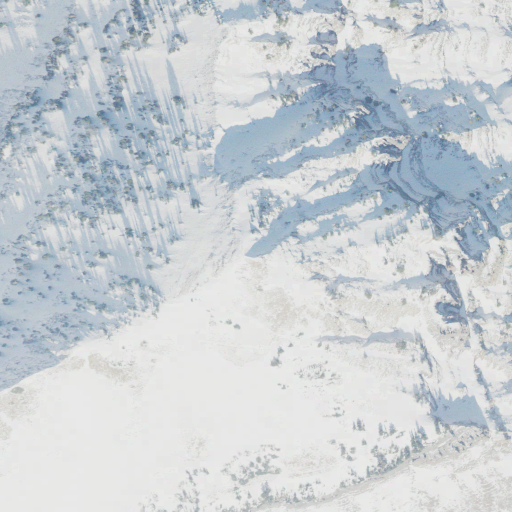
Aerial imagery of mountain in Utah named Roberts Horn containing shrub, evergreen forest, and grassland